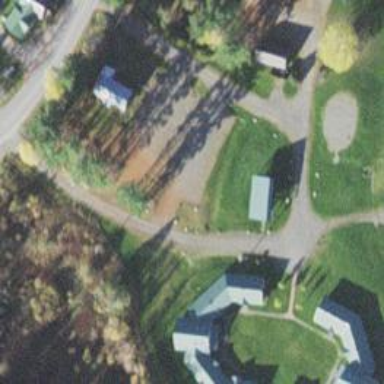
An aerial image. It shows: Hostel for tourism.